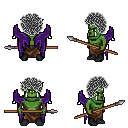
a pixel art fantasy rpg character, male body template, orc, green skin, purple wings, robe skirt, gray curly afro hairstyle, black shoes, spear, four views (front, back, left, right), 2x2 character sprite sheet, small pixel art, hard edges, no anti-aliasing